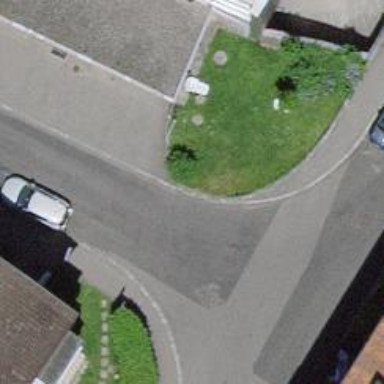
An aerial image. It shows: Residential road with asphalt surface and separate sidewalk.